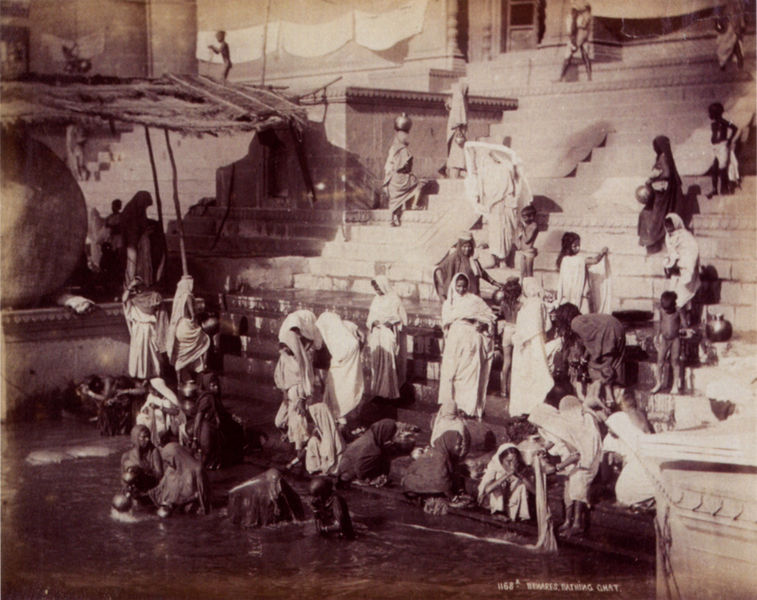
Titel: Bade-Ghat, Pilger am Heiligen Strom, Benares
Künstler: Studio Samuel Bourne
Standort: München
Institution: Sammlung Dietmar Siegert
Schlagwörter: schatten, wasser, weiß, baden, badende, fluss, frauen, menschen, stadt, wäsche, licht, schwarz, dach, schleier, tragen, gewässer, tücher, gewänder, kind, krug, trocknen, sepia, figuren, treppe, treppen, stufen, foto, fotografie, bad, waschen, gefäß, asien, schwarz-weiß, zeremonie, bänke, baldachin, gefäße, indien, netz, ägypten, waschung, wäscherinnen, sari, photos, ganges, eintauchen, kalebasse, wschen, bad im ganges, bad im fluss